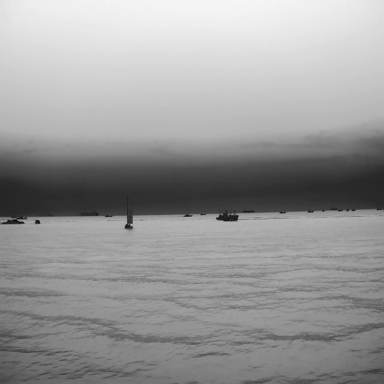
There are 13 objects shown in the infrared image, including a fishing_boat, a sailboat, and 11 bulk_carriers.